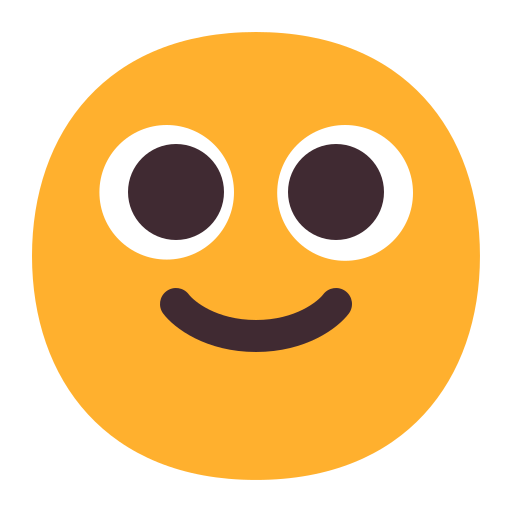
slightly smiling face flat